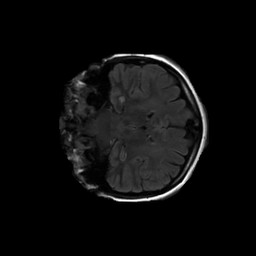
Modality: FLAIR
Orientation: coronal
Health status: ill
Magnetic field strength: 3 T